Aerial crown-view tile of a tropical tree (Barro Colorado Island, Panama), acquired 20240813:
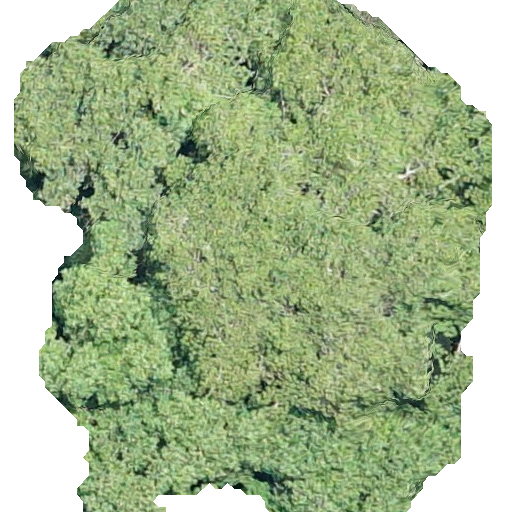
Species: Sterculia apetala
GBIF accepted scientific name: Sterculia apetala
Crown area: 319.292 m²